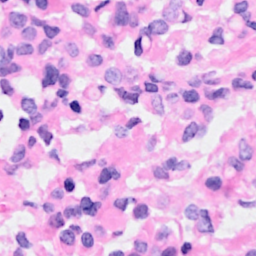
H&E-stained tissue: Breast